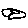
Label: tree